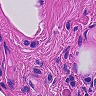
Metastatic tissue present: no